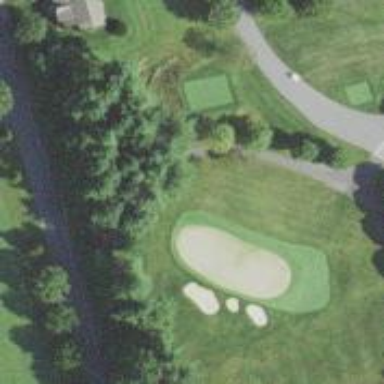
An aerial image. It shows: Service road used as golf cart path.